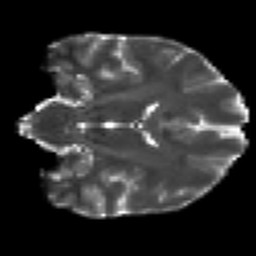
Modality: T2w
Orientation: coronal
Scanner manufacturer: siemens
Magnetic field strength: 3 T
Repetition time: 7.8 s
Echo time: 0.09 s